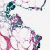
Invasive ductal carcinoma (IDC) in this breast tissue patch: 0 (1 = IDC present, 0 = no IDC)